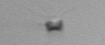
Label: Chaetoceros_tenuissimus